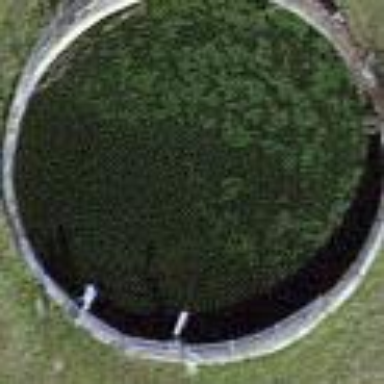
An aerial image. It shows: Storage tank that is man-made.